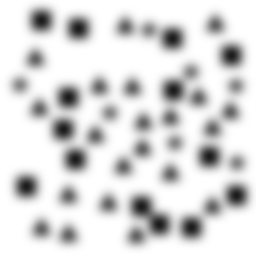
Squares: 14
Triangles: 21
Stars: 7
Total shapes: 42